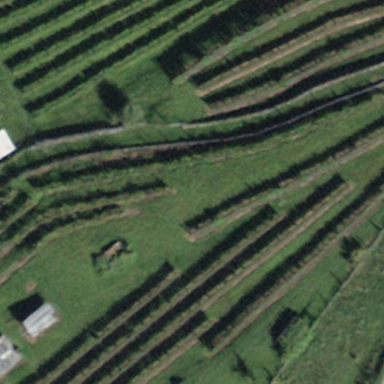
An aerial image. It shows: Vineyard.